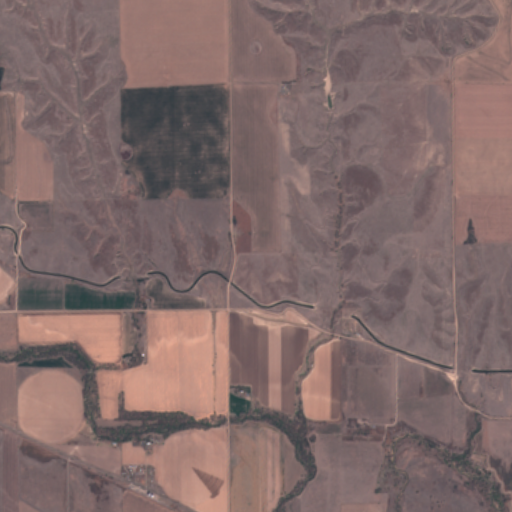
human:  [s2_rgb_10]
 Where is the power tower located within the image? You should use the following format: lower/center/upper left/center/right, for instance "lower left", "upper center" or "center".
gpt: The power tower is located in the lower of the image.
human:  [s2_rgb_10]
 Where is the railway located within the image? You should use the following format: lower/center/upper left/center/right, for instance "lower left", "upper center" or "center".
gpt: The railway is located in the lower of the image.
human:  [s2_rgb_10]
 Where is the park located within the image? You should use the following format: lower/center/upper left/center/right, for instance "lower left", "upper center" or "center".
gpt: There is no park in the image.